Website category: game
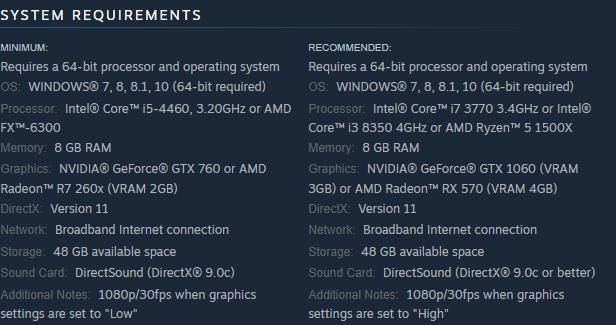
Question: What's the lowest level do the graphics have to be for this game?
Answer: NVIDIA GeForce GTX 760 or AMD Radeon R7 260x (VRAM 2GB)

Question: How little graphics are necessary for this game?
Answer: NVIDIA GeForce GTX 760 or AMD Radeon R7 260x (VRAM 2GB)

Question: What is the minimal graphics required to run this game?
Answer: NVIDIA GeForce GTX 760 or AMD Radeon R7 260x (VRAM 2GB)

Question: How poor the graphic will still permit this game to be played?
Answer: NVIDIA GeForce GTX 760 or AMD Radeon R7 260x (VRAM 2GB)

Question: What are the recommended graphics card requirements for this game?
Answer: NVIDIA GeForce GTX 1060 (VRAM 3GB) or AMD Radeon RX 570 (VRAM 4GB)

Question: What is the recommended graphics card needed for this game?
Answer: NVIDIA GeForce GTX 1060 (VRAM 3GB) or AMD Radeon RX 570 (VRAM 4GB)

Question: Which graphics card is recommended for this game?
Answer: NVIDIA GeForce GTX 1060 (VRAM 3GB) or AMD Radeon RX 570 (VRAM 4GB)

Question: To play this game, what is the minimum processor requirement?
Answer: Intel Core i5-4460, 3.20GHz or AMD FX-6300

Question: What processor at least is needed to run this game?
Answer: Intel Core i5-4460, 3.20GHz or AMD FX-6300

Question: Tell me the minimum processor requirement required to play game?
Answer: Intel Core i5-4460, 3.20GHz or AMD FX-6300

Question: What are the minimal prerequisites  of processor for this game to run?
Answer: Intel Core i5-4460, 3.20GHz or AMD FX-6300

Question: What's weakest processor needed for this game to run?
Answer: Intel Core i5-4460, 3.20GHz or AMD FX-6300

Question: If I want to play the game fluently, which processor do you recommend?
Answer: Intel Core i7 3770 3.4GHz or Intel Core i3 8350 4GHz or AMD Ryzen 5 1500X

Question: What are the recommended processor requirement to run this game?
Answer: Intel Core i7 3770 3.4GHz or Intel Core i3 8350 4GHz or AMD Ryzen 5 1500X

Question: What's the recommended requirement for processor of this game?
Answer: Intel Core i7 3770 3.4GHz or Intel Core i3 8350 4GHz or AMD Ryzen 5 1500X

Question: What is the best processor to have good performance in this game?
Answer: Intel Core i7 3770 3.4GHz or Intel Core i3 8350 4GHz or AMD Ryzen 5 1500X

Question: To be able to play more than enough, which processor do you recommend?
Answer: Intel Core i7 3770 3.4GHz or Intel Core i3 8350 4GHz or AMD Ryzen 5 1500X